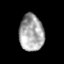
Tissue: prostate
Cell type: T cells
Senescence score: 0.2756
Nuclear area (px): 878
Mean DAPI intensity: 166.822